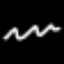
Label: squiggle